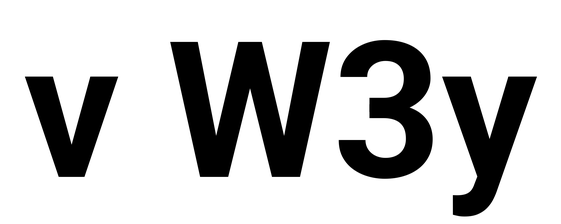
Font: Roboto_Bold